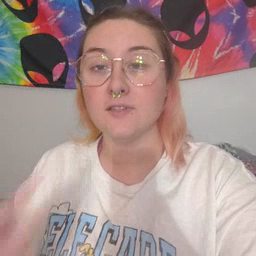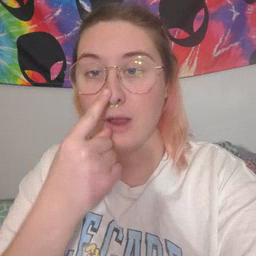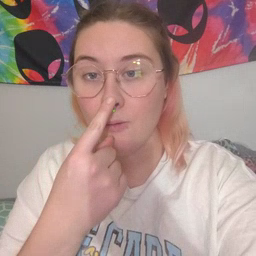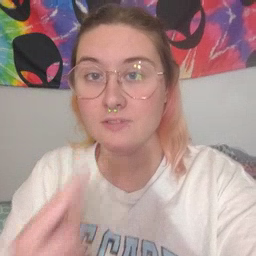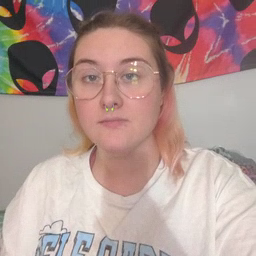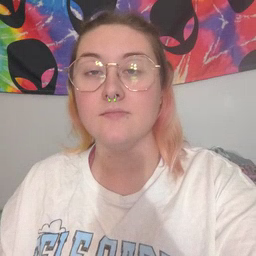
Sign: nose